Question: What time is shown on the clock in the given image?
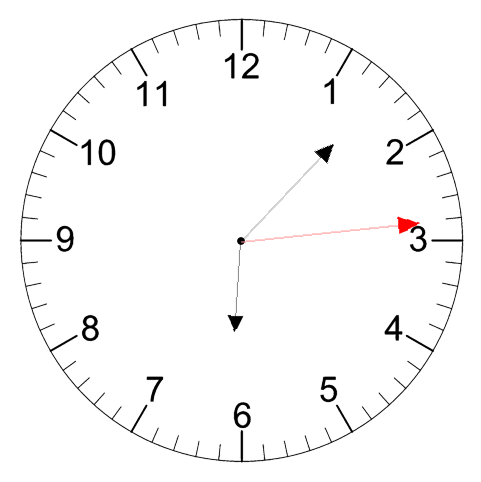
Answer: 06:07:14